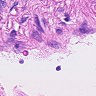
Metastatic tissue present: no